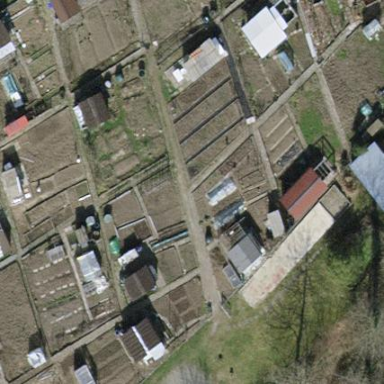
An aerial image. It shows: Allotments area.